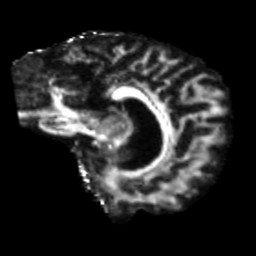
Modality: FA
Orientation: sagittal
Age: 58
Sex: male
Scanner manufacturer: siemens
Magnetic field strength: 3 T
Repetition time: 5.47 s
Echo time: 0.0854 s